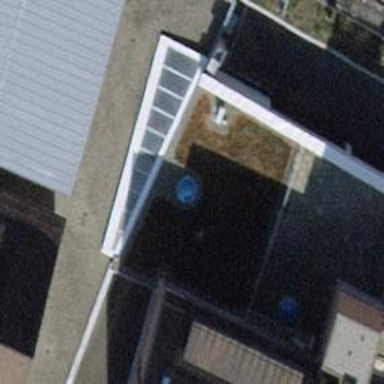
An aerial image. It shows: Building with flat grey roof.